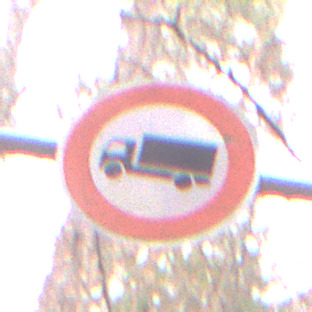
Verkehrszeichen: VerbotFuerKraftfahrzeugeUeberDreiKommaFuenfTonnen
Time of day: Midday
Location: Outdoor (Nature)
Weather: Overcast
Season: Autumn
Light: Natural